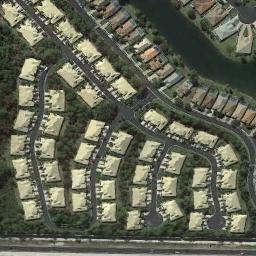
Label: residential